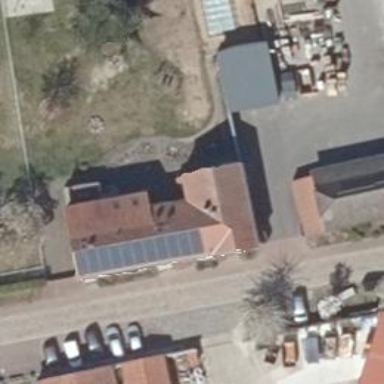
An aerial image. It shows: Solar photovoltaic panel generating electricity through small installation.